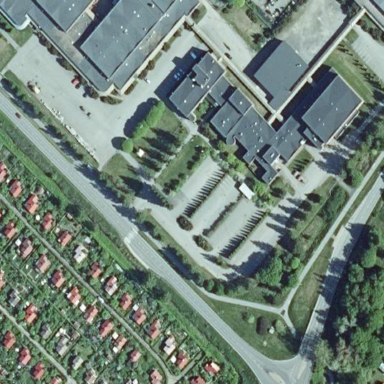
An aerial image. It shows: Parking area.